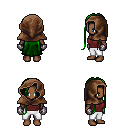
a pixel art fantasy rpg character, female body template, human, dark skin, maroon sleeveless shirt, white pants, green extra-long hairstyle, cloth hood, metal gloves, four views (front, back, left, right), 2x2 character sprite sheet, small pixel art, hard edges, no anti-aliasing